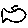
Label: fish